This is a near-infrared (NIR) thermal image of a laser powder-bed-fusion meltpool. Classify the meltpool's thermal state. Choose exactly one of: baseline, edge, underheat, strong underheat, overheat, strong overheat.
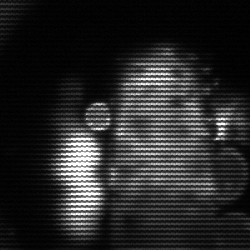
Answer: strong underheat